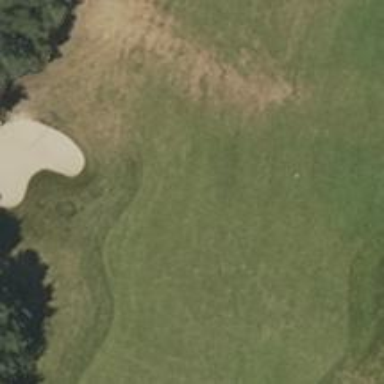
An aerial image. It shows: Golf hole.